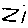
Label: zigzag